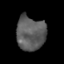
Tissue: skin
Cell type: Epithelial cells
Senescence score: 0.2875
Nuclear area (px): 964
Mean DAPI intensity: 93.585